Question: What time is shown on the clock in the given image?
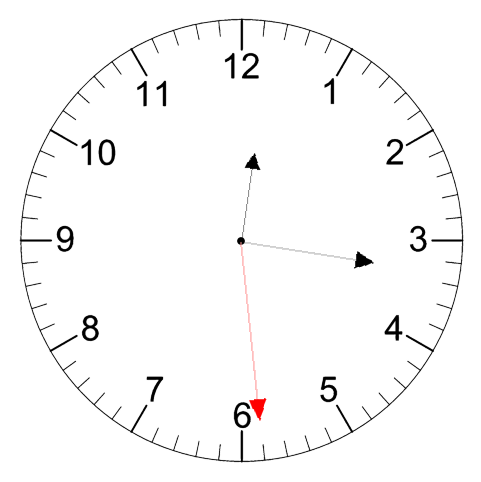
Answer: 12:16:29